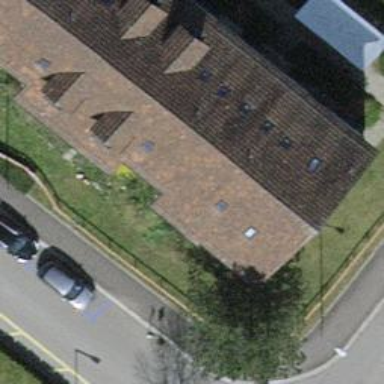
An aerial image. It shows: Building with apartments featuring tiled roof.